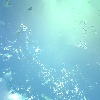
Label: water